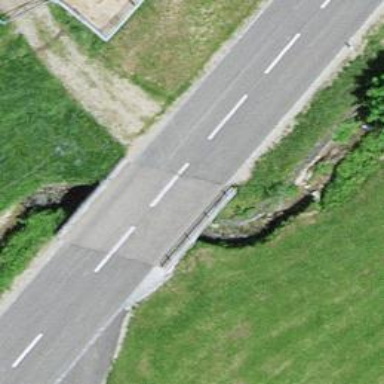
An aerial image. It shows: Asphalt road classified as tertiary.